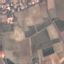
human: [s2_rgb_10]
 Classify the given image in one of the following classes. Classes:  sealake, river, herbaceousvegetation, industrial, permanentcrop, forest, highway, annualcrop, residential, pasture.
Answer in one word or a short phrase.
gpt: PermanentCrop